Question: I am following use the answer to the question <URL> in the following way:
'''
ggtitle(bquote(atop(.(df$fname[row]),
atop(italic(.(param_string)), ""))))
'''
When I look at my graphs, I am seeing:

Rather than the actual value of df$fname[row], which has been verified independently to be something else.
What's going on here?
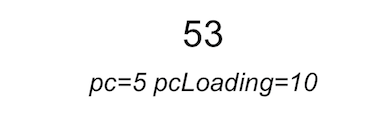
Answer: Try this :
'''
ggtitle(bquote(atop(.(paste(df$fname[row])),atop(italic(.(param_string)), ""))))
'''